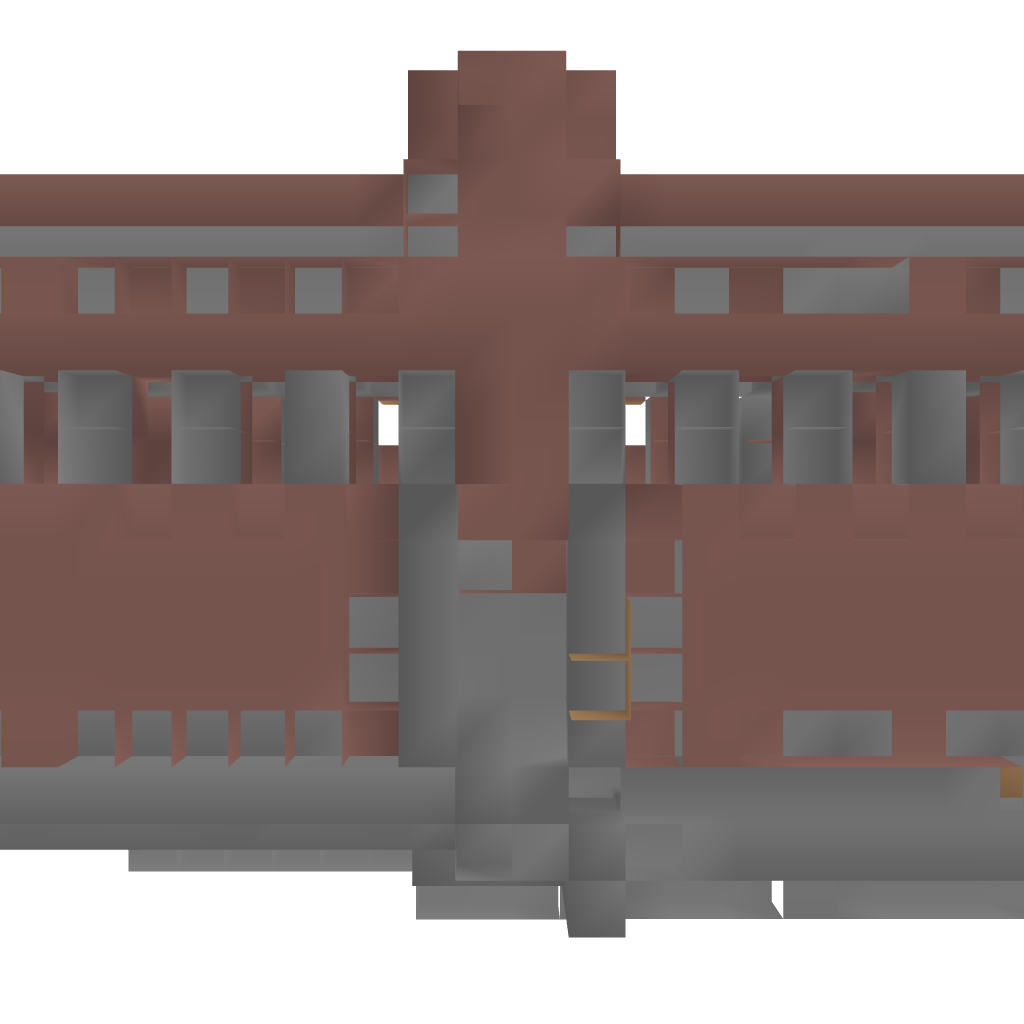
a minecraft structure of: Castle Module - Entrance (lever) bad low quality